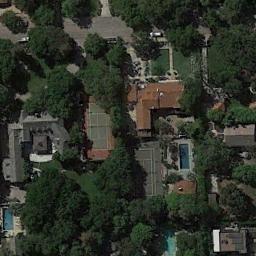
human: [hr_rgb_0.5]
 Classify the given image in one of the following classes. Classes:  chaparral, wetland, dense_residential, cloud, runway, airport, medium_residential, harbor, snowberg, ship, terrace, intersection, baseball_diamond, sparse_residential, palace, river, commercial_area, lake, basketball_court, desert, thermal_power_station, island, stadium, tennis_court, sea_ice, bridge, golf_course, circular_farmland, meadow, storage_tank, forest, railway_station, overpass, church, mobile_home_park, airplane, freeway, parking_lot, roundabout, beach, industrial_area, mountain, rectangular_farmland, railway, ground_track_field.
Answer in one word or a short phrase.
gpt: tennis_court